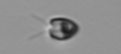
Label: Pyramimonas